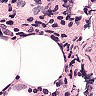
Metastatic tissue present: no